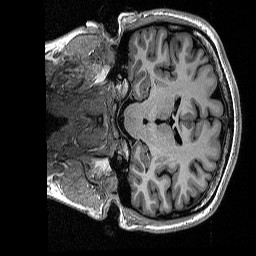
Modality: T1w
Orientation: coronal
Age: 31
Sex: female
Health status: healthy
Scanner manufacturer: siemens
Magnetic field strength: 1.5 T
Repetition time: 2.73 s
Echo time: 0.00357 s